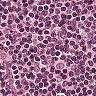
Metastatic tissue present: no